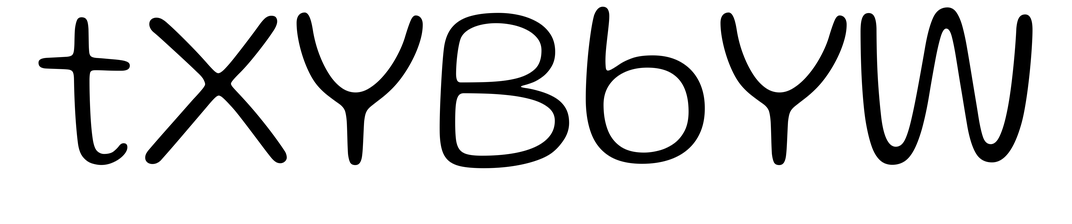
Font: Gluten_ExtraLight